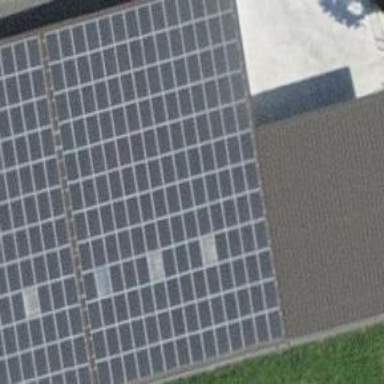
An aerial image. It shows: Solar power generator using photovoltaic panels.